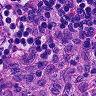
Metastatic tissue present: no